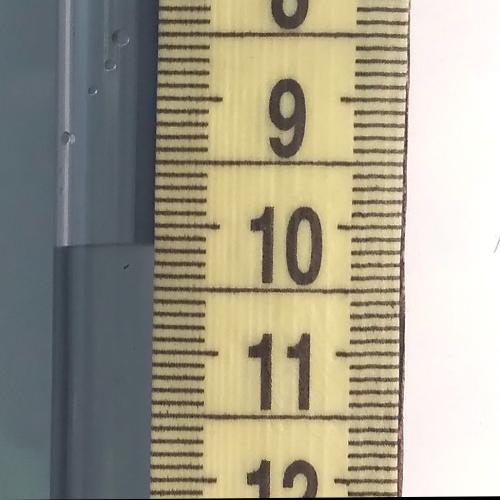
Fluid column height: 10.2 cm